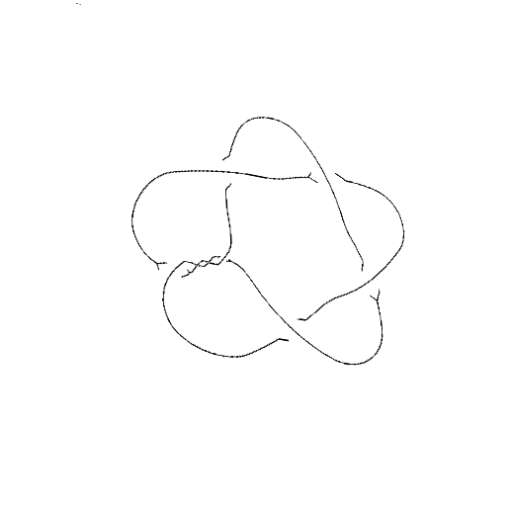
Crossing number: 8